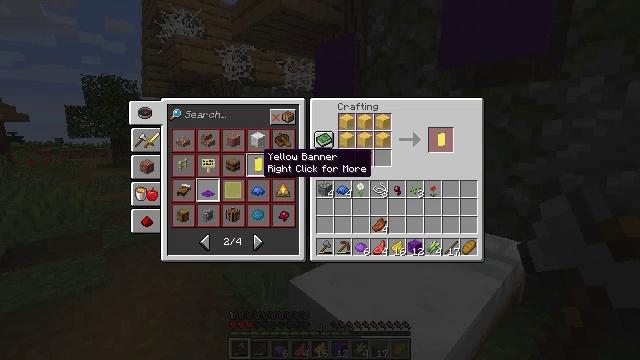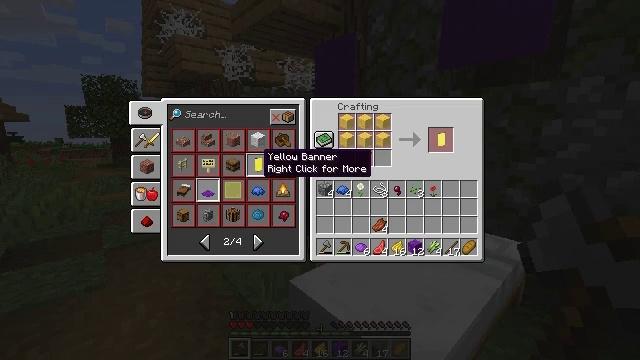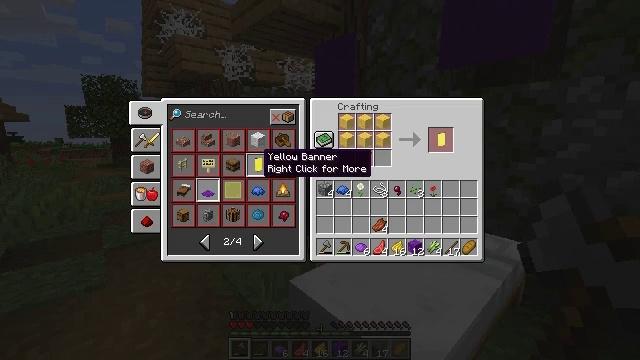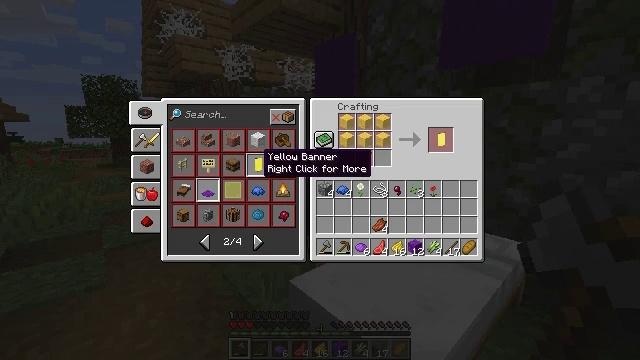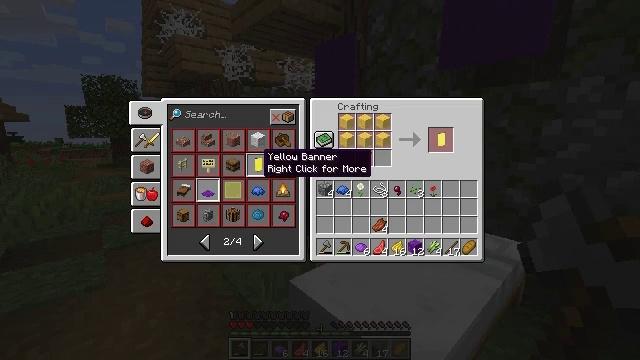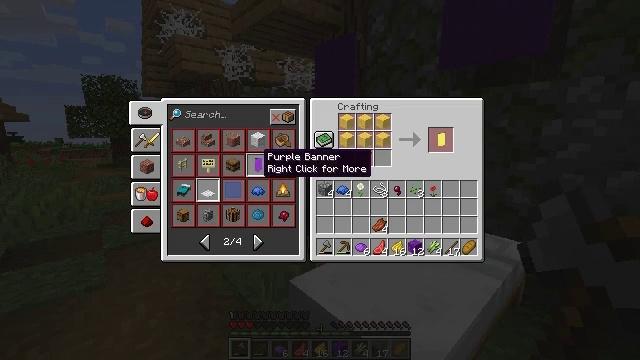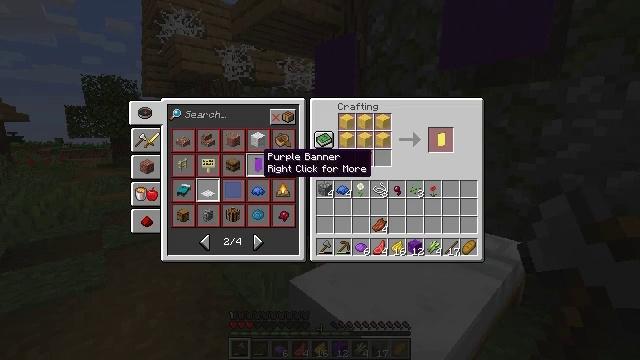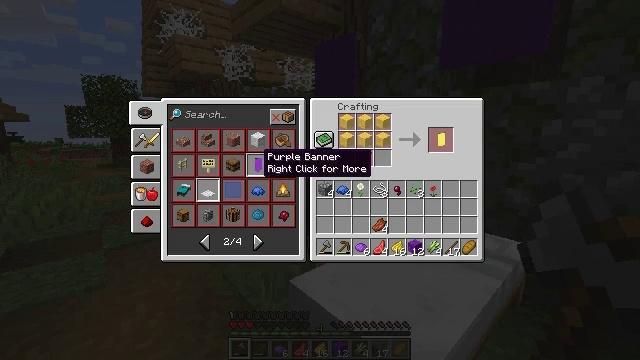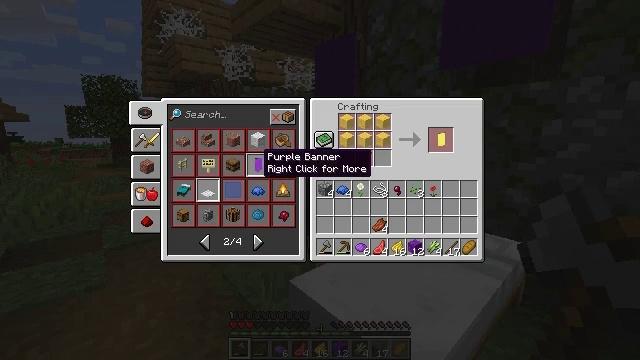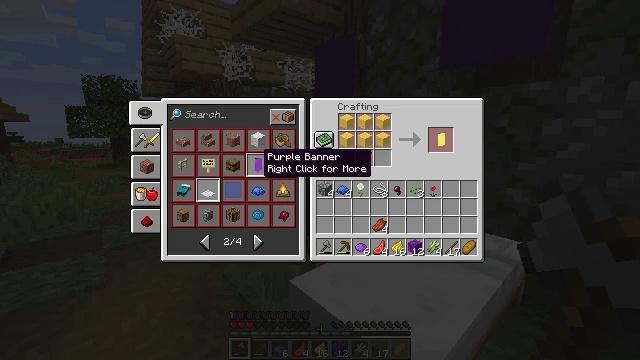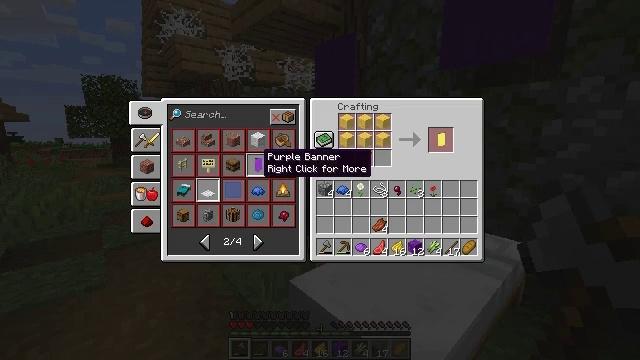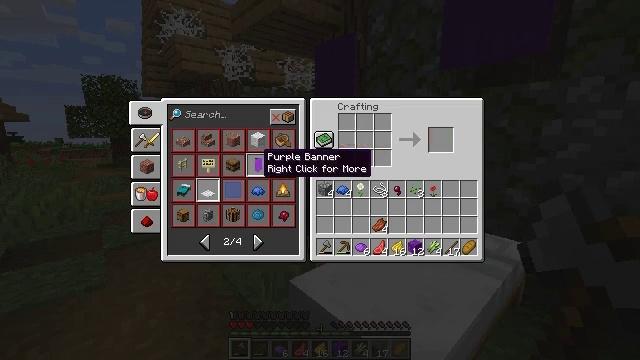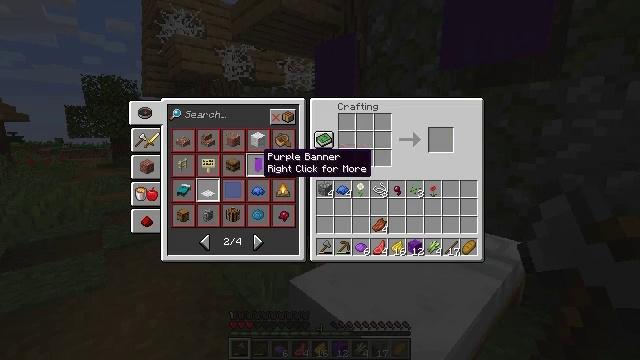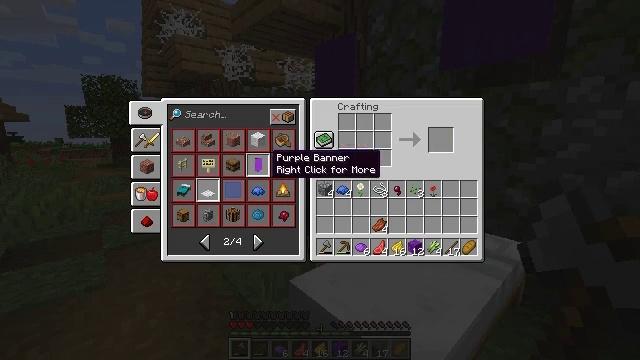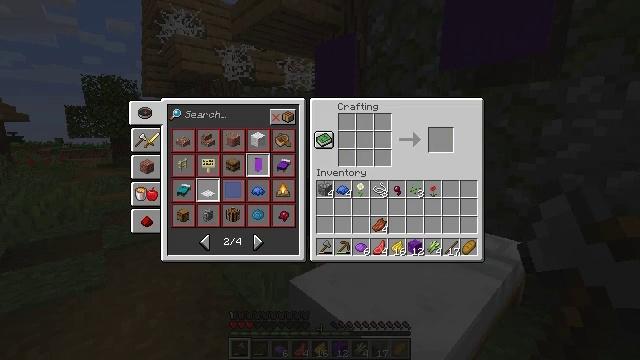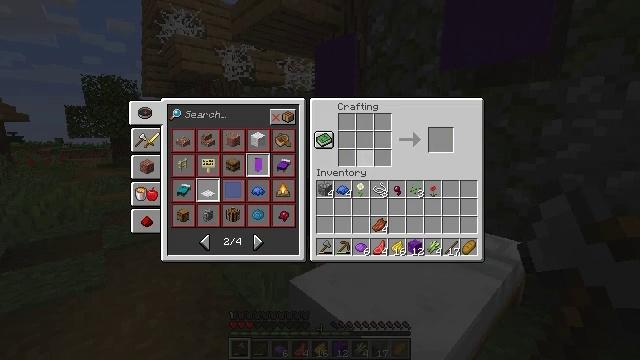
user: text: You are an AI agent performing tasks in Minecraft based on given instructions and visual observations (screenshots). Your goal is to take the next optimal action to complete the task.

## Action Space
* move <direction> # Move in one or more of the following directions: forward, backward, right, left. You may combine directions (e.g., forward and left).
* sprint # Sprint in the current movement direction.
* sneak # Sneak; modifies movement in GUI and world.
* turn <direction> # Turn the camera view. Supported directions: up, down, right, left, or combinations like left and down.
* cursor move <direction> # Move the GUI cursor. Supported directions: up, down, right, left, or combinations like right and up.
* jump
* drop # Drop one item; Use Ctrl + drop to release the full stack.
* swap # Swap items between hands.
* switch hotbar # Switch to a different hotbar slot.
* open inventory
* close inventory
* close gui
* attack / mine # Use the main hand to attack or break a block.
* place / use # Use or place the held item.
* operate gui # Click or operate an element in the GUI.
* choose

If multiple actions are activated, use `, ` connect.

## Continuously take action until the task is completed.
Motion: motion action
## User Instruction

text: Create a purple banner using a banner and purple dye.
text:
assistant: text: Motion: sneak
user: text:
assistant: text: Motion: sneak
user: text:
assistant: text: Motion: sneak
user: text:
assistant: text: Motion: sneak
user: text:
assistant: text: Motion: sneak
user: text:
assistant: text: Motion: sneak
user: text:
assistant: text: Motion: sneak
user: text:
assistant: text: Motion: sneak
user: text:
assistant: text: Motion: sneak
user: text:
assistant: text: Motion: sneak
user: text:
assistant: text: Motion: sneak, operate gui
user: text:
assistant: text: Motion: sneak, operate gui
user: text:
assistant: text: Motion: sneak, cursor move right, operate gui
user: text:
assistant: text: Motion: sneak, cursor move right and up
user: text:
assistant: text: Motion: sneak, cursor move right
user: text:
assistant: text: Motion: sneak, cursor move right
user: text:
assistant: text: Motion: sneak
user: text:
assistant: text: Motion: sneak
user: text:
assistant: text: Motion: sneak
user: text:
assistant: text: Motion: sneak, cursor move right
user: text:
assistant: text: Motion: sneak, cursor move right
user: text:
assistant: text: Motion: sneak
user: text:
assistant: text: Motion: sneak
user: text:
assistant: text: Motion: sneak
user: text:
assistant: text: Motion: sneak
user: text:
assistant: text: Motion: sneak
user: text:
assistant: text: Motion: sneak, operate gui
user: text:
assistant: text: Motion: sneak, operate gui
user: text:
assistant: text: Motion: sneak
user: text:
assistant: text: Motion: sneak